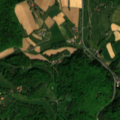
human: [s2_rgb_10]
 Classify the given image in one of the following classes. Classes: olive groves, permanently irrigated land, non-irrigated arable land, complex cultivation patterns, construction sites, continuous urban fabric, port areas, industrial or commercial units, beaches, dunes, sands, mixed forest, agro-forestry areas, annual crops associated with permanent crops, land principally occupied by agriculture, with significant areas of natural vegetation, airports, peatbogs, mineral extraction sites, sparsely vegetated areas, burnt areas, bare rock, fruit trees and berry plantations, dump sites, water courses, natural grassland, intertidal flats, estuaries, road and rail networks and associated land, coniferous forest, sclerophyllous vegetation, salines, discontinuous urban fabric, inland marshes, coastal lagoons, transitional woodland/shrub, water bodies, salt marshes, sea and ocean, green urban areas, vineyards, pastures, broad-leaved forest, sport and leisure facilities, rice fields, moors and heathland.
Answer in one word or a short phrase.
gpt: sport and leisure facilities, complex cultivation patterns, broad-leaved forest